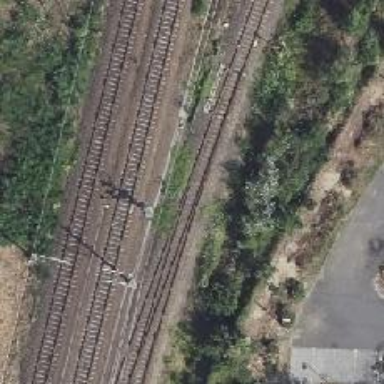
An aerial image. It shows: Railway switch with the turnout side on the right.